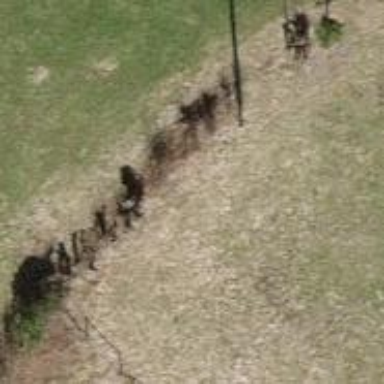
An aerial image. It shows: Hedge acting as barrier.